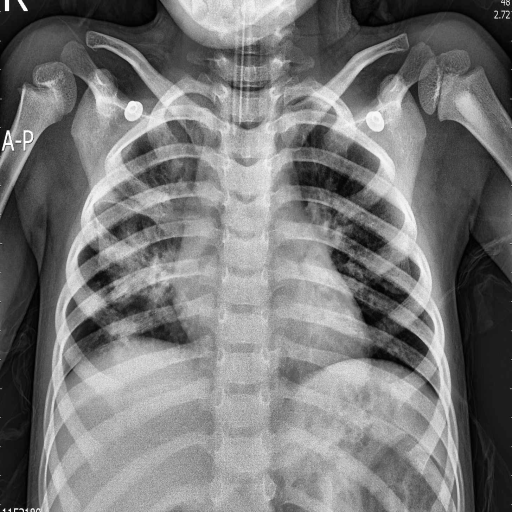
Finding: PNEUMONIA